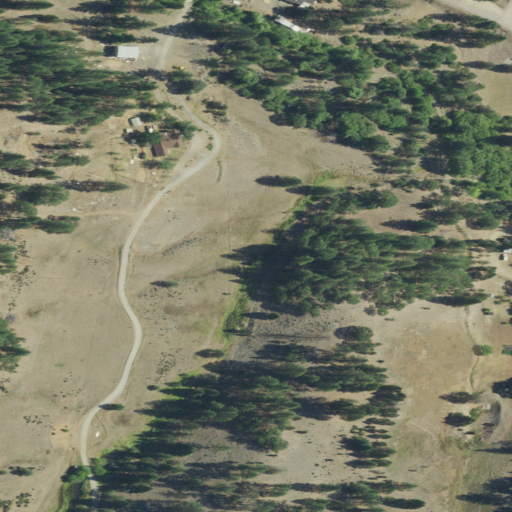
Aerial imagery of valley in California named Nunes Gulch containing shrub, grassland, evergreen forest, open development, low intensity development, woody wetlands, and medium intensity development